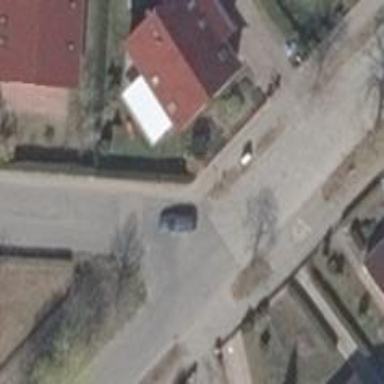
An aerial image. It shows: Residential road with separate sidewalks on both sides. The road surface is asphalt.